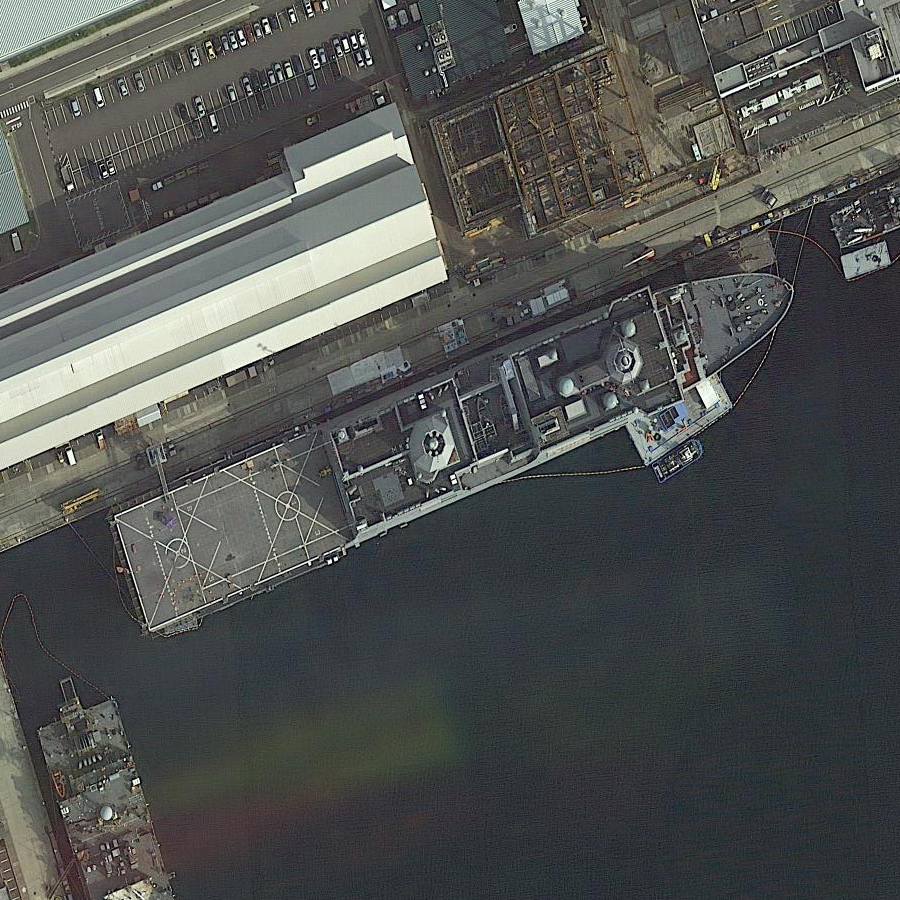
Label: combat